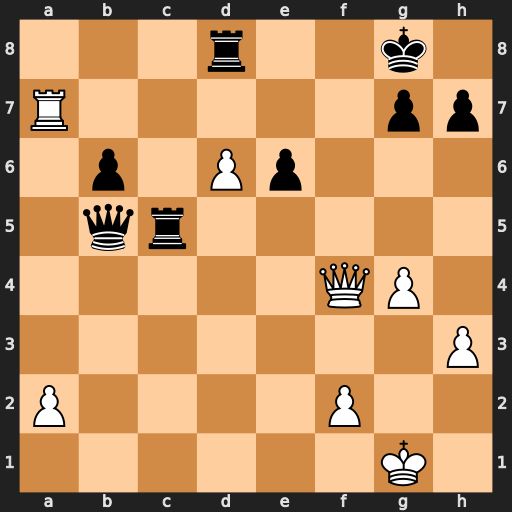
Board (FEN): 3r2k1/R5pp/1p1Pp3/1qr5/5QP1/7P/P4P2/6K1
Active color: w
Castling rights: -
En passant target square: -
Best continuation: Qf7+ Kh8 Qxg7#